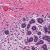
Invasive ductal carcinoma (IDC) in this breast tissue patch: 0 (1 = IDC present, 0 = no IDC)